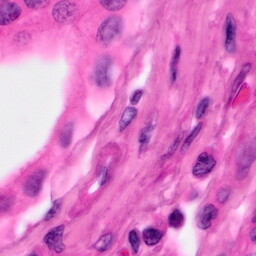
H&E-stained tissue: Pancreatic